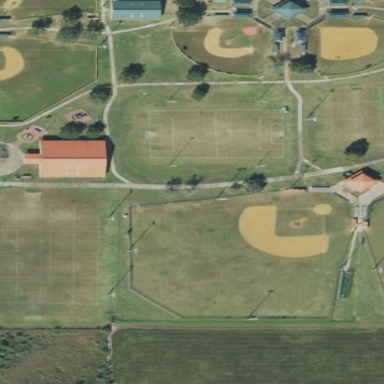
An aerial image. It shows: Baseball pitch for leisure land activities.